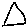
Label: triangle